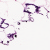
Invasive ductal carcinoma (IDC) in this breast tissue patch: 0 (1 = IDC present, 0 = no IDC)